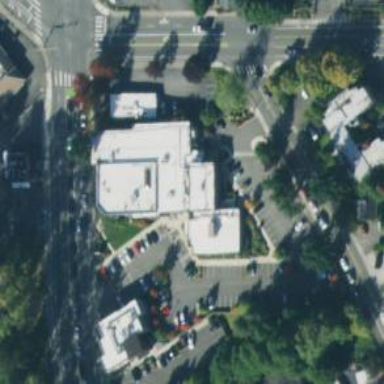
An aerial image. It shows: Parking space.